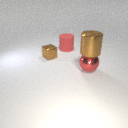
small brown metal cube behind large red metal sphere